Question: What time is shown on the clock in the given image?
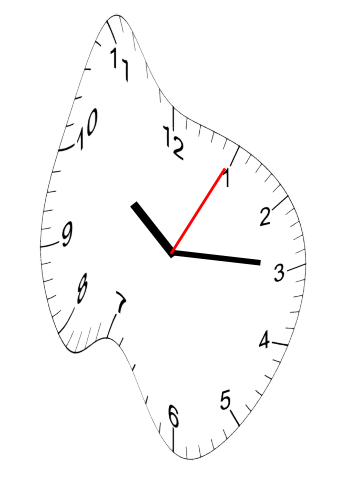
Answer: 10:15:05